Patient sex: F
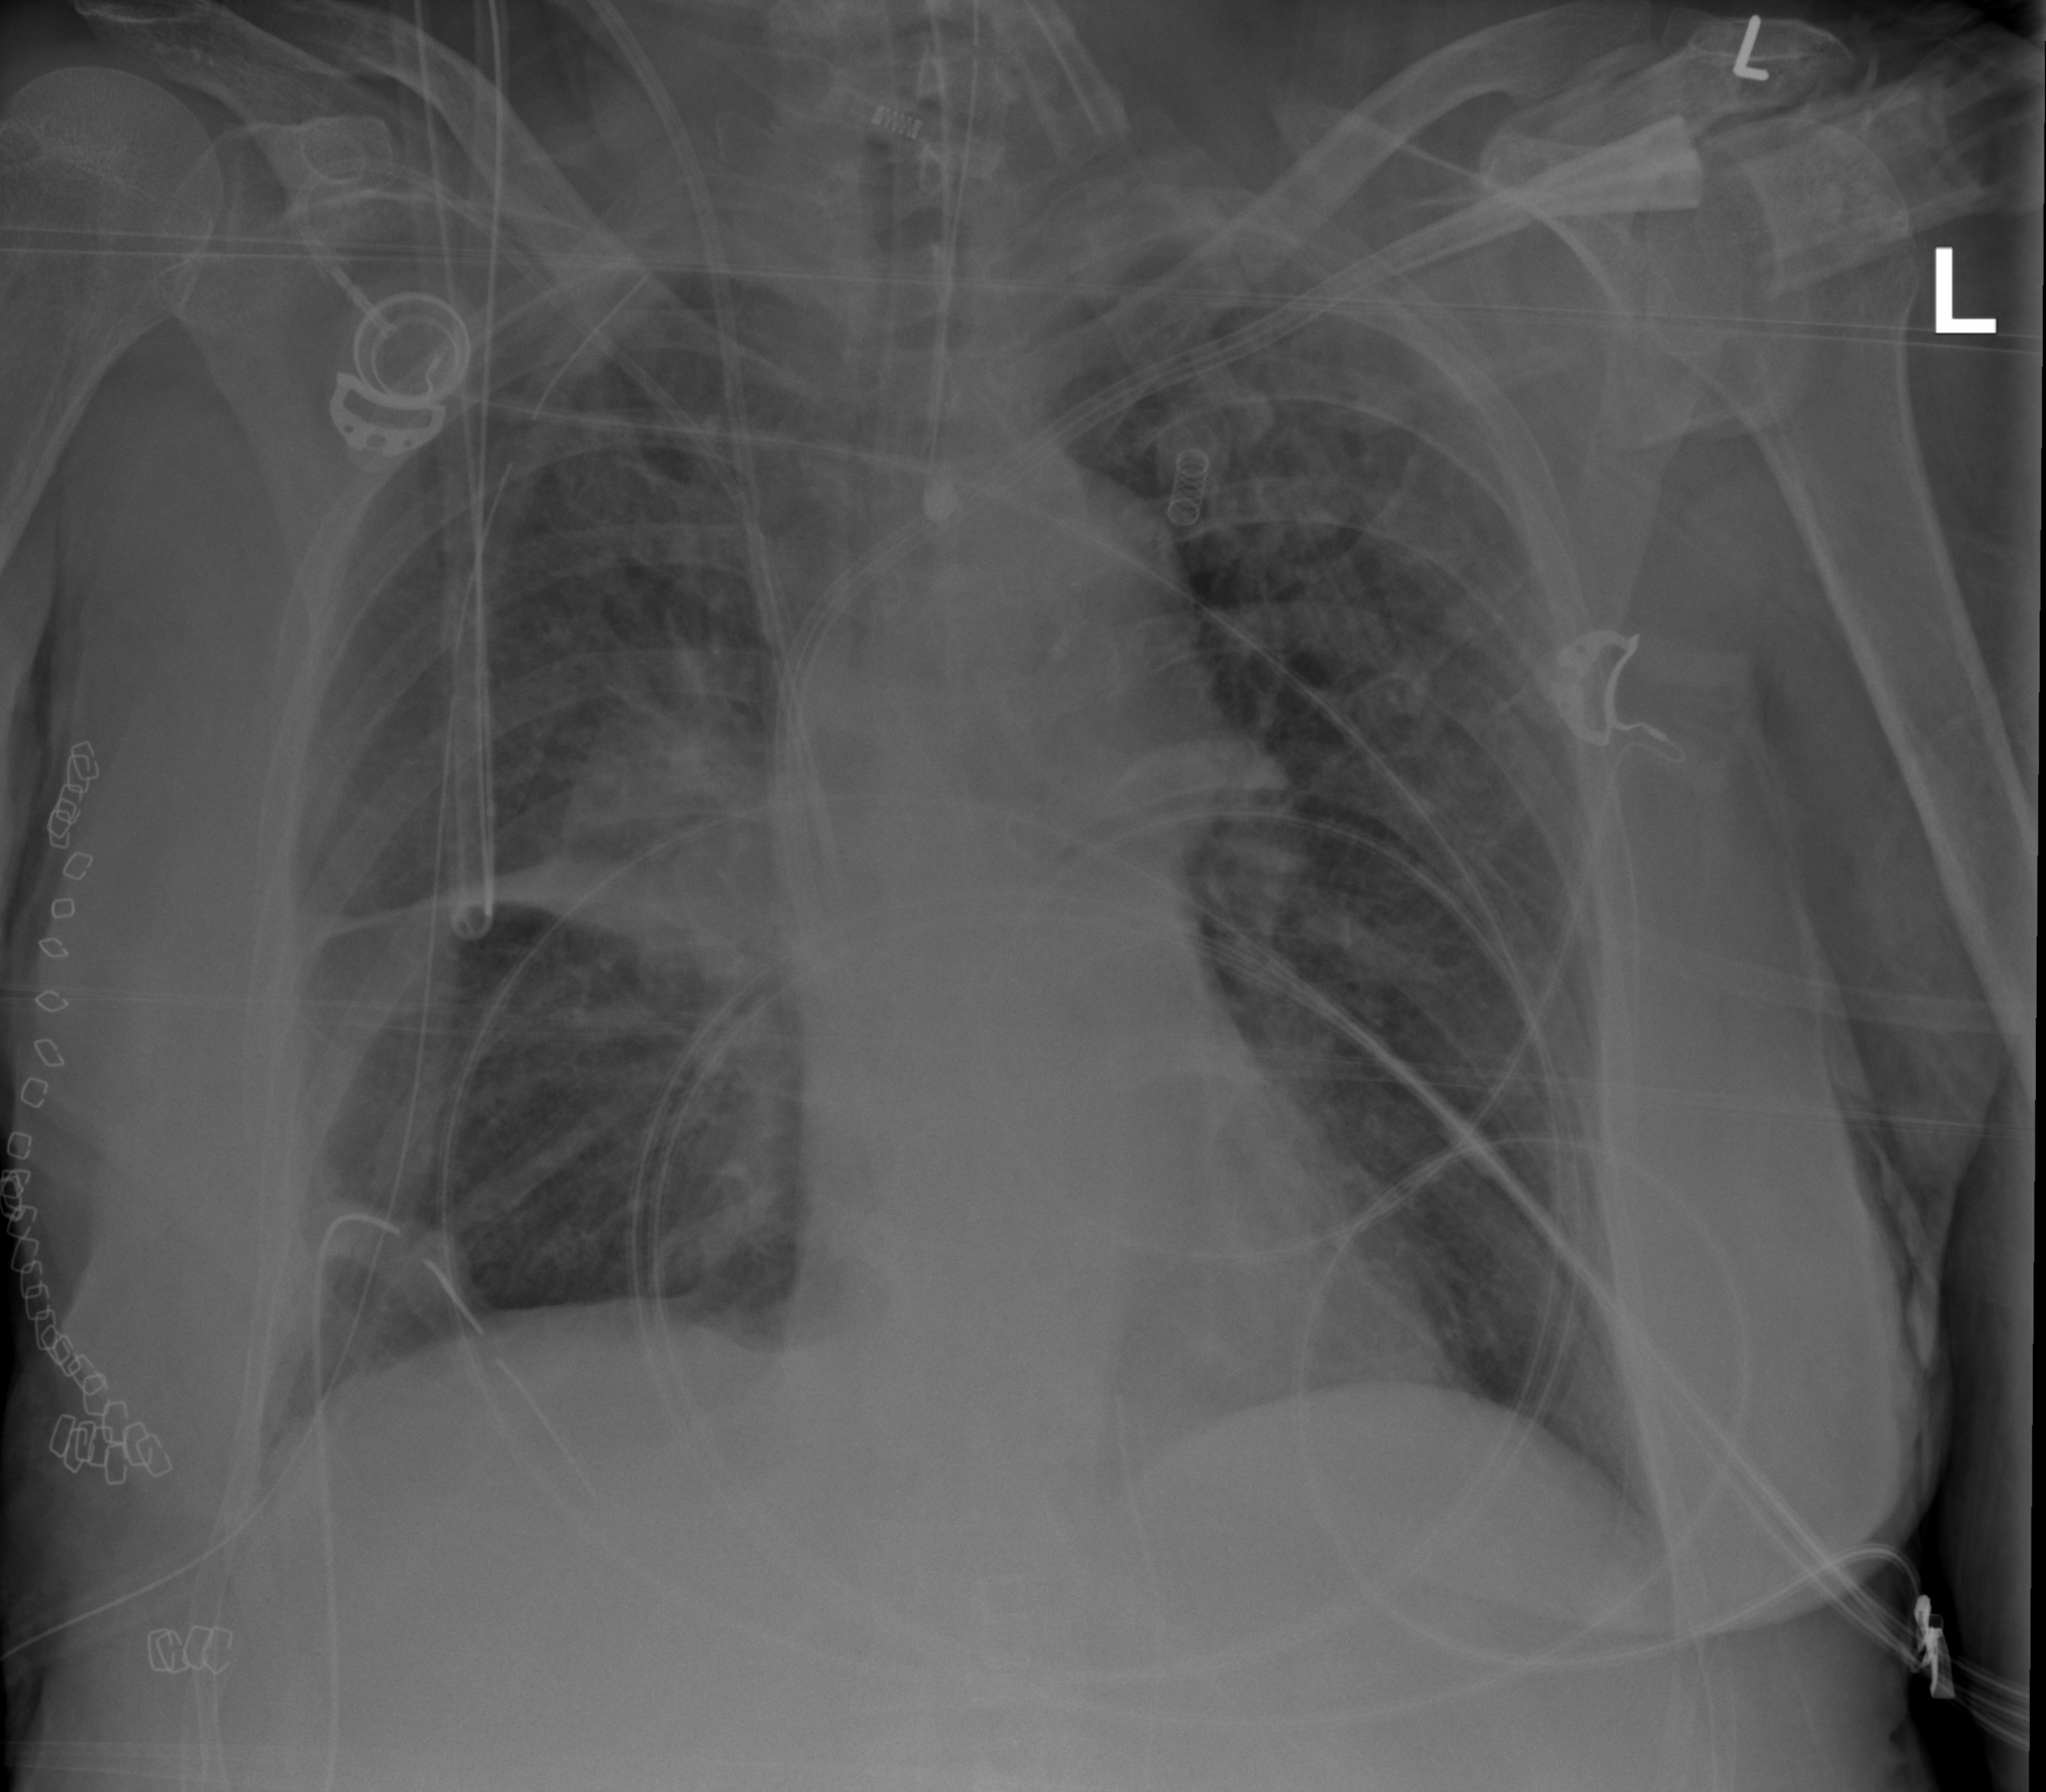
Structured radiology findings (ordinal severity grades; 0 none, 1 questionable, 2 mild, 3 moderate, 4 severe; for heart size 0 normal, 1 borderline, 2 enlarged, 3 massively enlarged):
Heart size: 0
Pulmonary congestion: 0
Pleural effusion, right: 3
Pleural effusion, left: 0
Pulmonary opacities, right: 2
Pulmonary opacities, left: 2
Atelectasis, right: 3
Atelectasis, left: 2